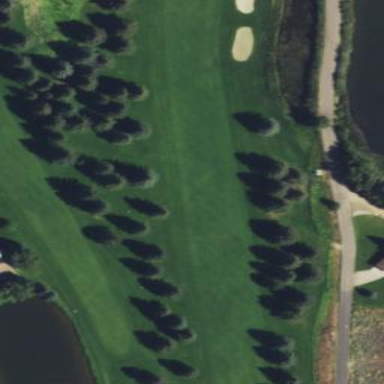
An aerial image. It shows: Grassy area designated as golf fairway.